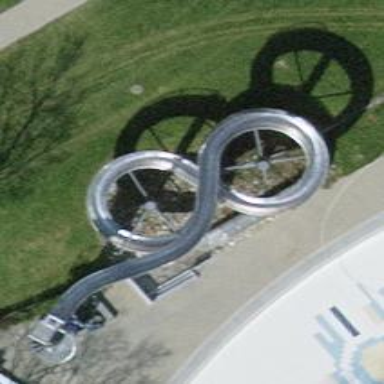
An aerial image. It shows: Water slide attraction.